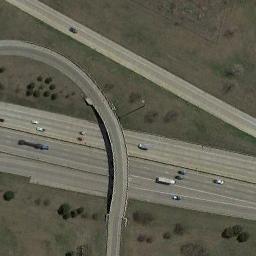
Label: overpass